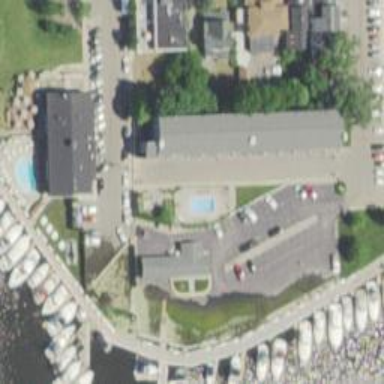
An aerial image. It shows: Marina on leisure land.